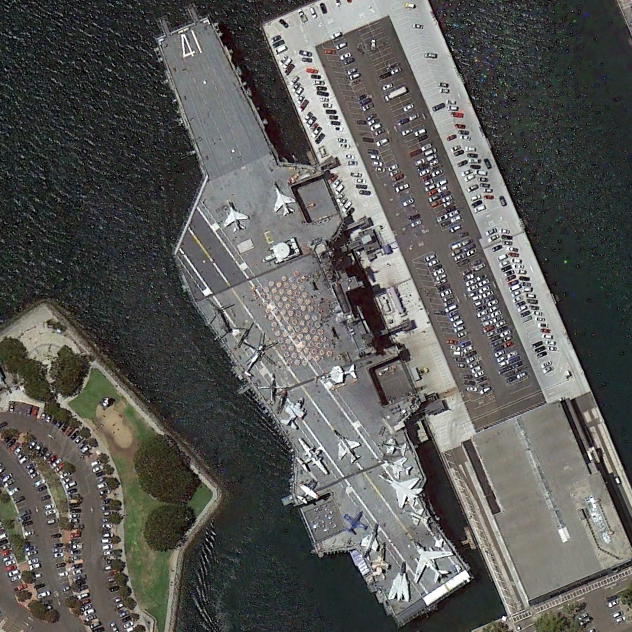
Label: aircraft_carrier